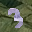
Label: 3